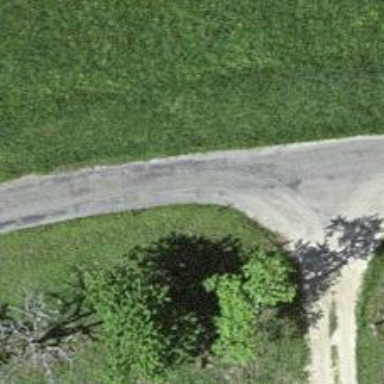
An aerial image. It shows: Unpaved unclassified road.